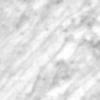
Label: no_change